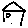
Label: house